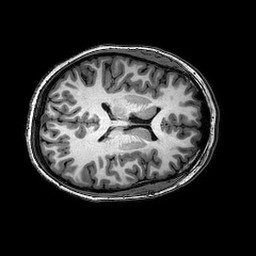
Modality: T1w
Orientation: axial
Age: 25
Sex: female
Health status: healthy
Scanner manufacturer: philips
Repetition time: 0.008142 s
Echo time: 0.00373 s